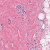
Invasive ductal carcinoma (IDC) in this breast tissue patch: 0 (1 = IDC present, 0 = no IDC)